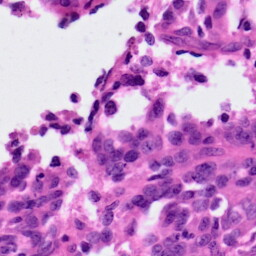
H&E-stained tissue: Ovarian